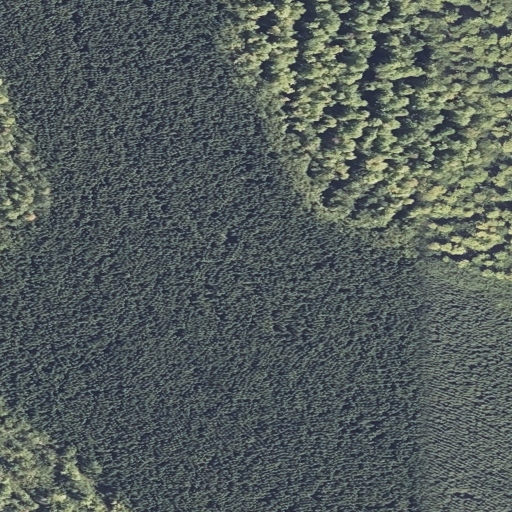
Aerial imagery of ridge(s) in Maine named Nats Ridge containing evergreen forest, deciduous forest, mixed forest, and shrub